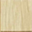
Piece: xx